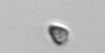
Label: Pyramimonas